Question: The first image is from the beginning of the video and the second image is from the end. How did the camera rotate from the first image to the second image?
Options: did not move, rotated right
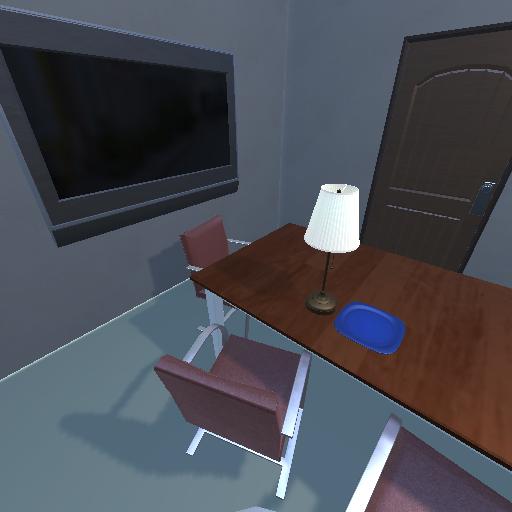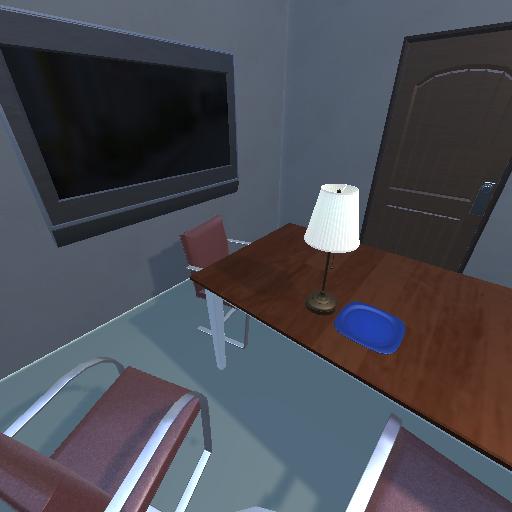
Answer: did not move